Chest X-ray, AP view. Patient: 28 years old, sex M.
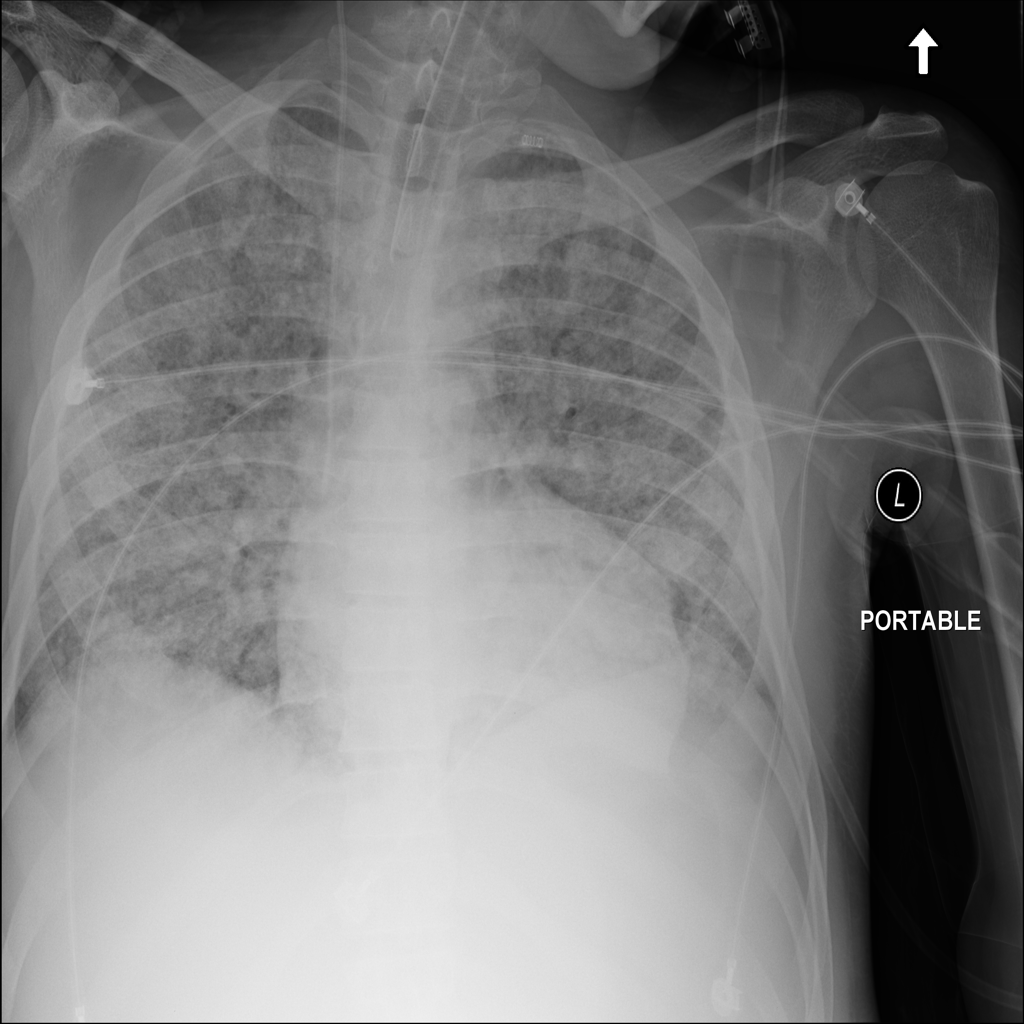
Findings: Edema